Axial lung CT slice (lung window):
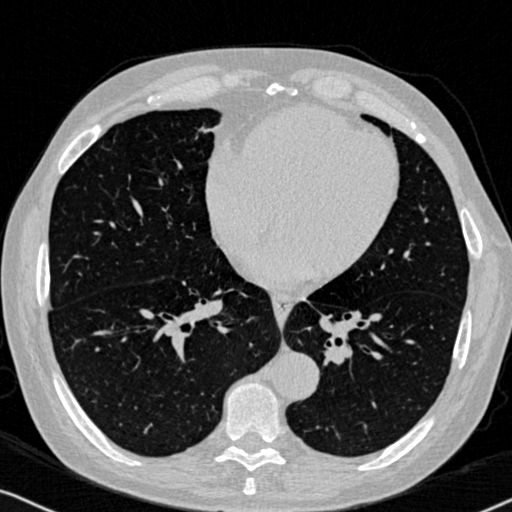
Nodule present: no